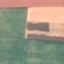
Land use / land cover class: AnnualCrop